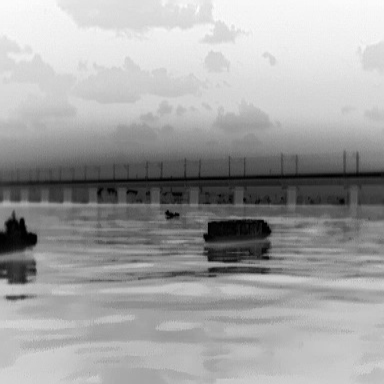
There are three objects shown in the infrared image, including a warship, a fishing_boat, and a liner.